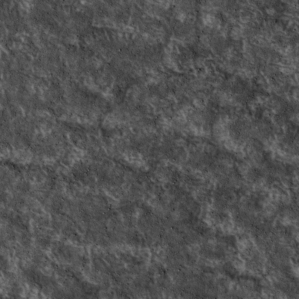
Label: non_frost